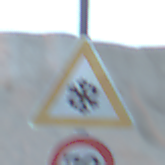
Verkehrszeichen: SchneeOderEisglaette
Zusatzzeichen unten: Geschwindigkeit70
Umgebung: Outdoor, Beach
Tageszeit: SunriseSunset
Wetter: PartlyCloudy
Licht: Natural
Jahreszeit: NotSpecified
Kontrast: MediumContrast